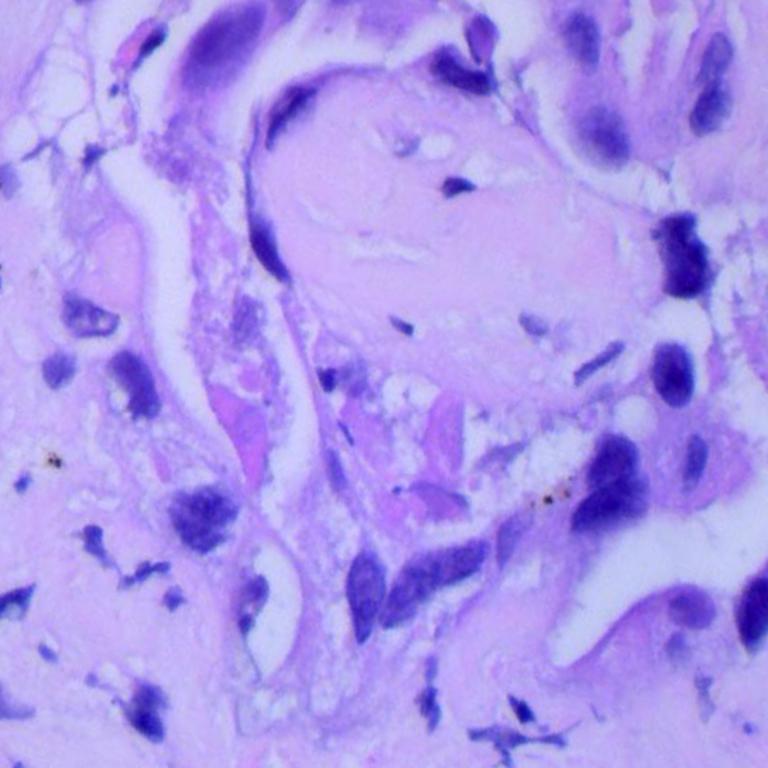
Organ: lung
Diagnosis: adenocarcinomas